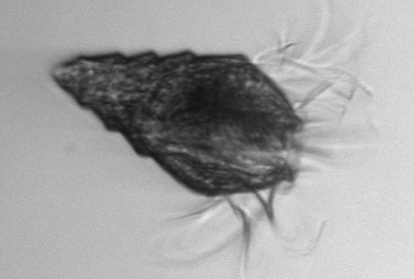
Label: Laboea_strobila